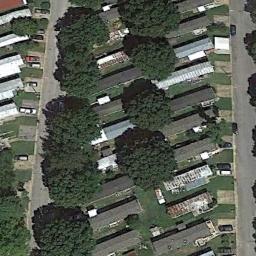
Label: residential